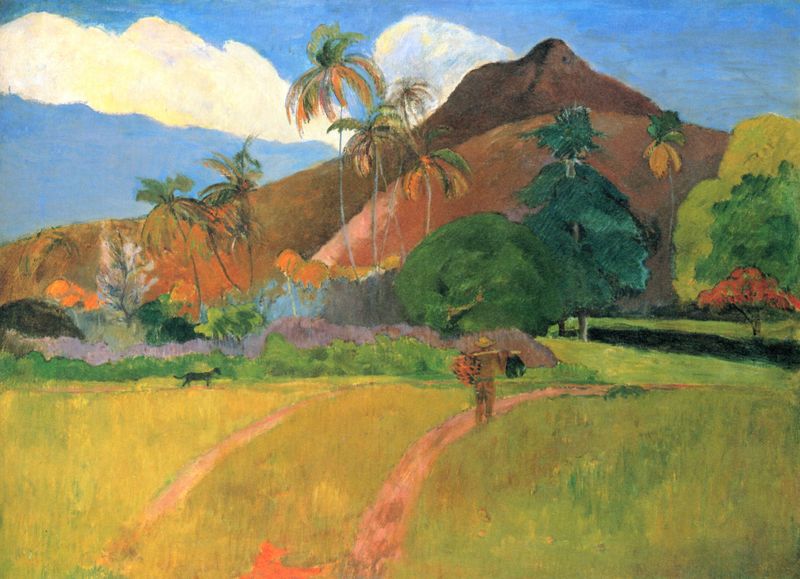
Titel: Berge auf Tahiti
Künstler: Paul Gauguin
Standort: Minneapolis (Minnesota)
Institution: The Minneapolis Institute of Art
Schlagwörter: baum, berg, blau, gemälde, himmel, mann, schatten, weiß, wolken, bäume, cezanne, gelb, grün, impressionismus, landschaft, ocker, braun, bunt, grau, hut, orange, renoir, rücken, schwarz, türkis, gras, hund, obst, rasen, rot, tier, weg, wiese, wolke, expressionismus, malerei, symbolismus, stein, tragen, bild, feld, gräser, hügel, natur, wind, busch, büsche, einsam, gebüsch, pfad, wege, insel, rosa, tal, wald, anhöhe, stock, farbig, sommer, ernte, gepäck, gewicht, last, spuren, trage, afrika, berge, fels, gebirge, gipfel, lila, violett, naiv, idylle, arbeiter, sturm, blue, hat, oil, red, white, black, gray, green, grey, modern, painting, yellow, flowers, pink, brown, palm, palme, palmwedel, baumkronen, exotik, exotisch, savanne, steppe, bauer, gauguin, oase, katze, paradies, südsee, vulkan, urlaub, paul, macke, heiter, beutel, fussweg, wood, üppig, gaugin, paul cezanne, cliff, cloud, clouds, fruit, man, rock, sky, tree, reise, wanderer, field, hill, hills, landscape, mountain, mountains, nature, peasant, water, horizontal, island, sun, trees, hain, palmen, löwe, america, flat, forest, grass, bushes, path, road, way, joch, color, purple, shadow, dog, tail, walking, träger, gestrandet, breast, bright, meadow, person, rural, sunny, human, shoulder, lasten, cat, walk, thaiti, colorful, colors, colourful, colours, matisse, tiger, paul gauguin, grüne bäume, dschungel, wildtier, tahiti, ureinwohner, panther, animal, bush, farmer, feild, volcano, impressionist, beautiful, figure, eiland, travel, colour, simple, south, vulcano, work, africa, carry, carrying, worker, palm tree, palm trees, palms, tropen, exotic, trail, wasserträger, bar, robinson, impression, surreal, ausland, cloisonnismus, agriculture, journey, traveler, traveller, mauretanische, tropical, tropics, gelb grün, post impressionism, pathway, ernter, tracks, greenery, bag, bags, schwarzer hund, sjy, gradd, boobie, naive, vibrant, tress, paradise, jungle, acrylic, primative, coconut, track, mointain, пфгпшт, sky#, bali, ciel, arbre, plam, scenery, a day in the farm, pal, tahithi, guggain, palmy, tees, vilcano, гора, трава, пальмы, носильщик, собака, plam tee, mouten